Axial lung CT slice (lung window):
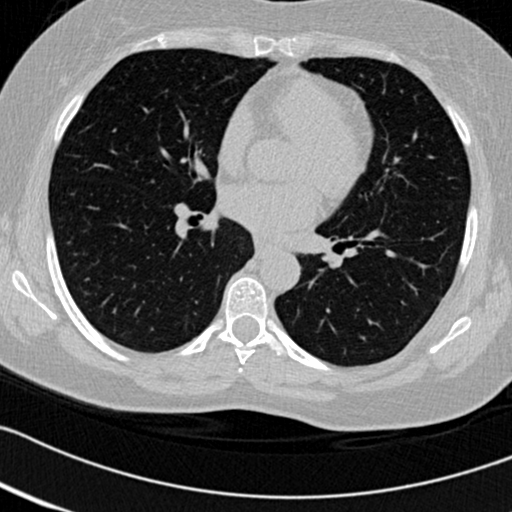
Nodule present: no